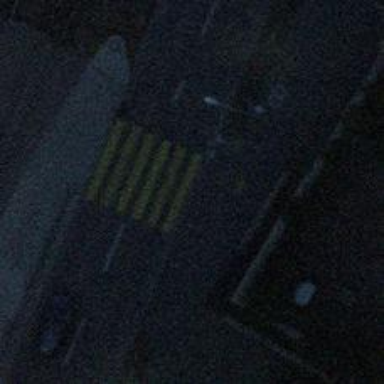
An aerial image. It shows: Kerb barrier.